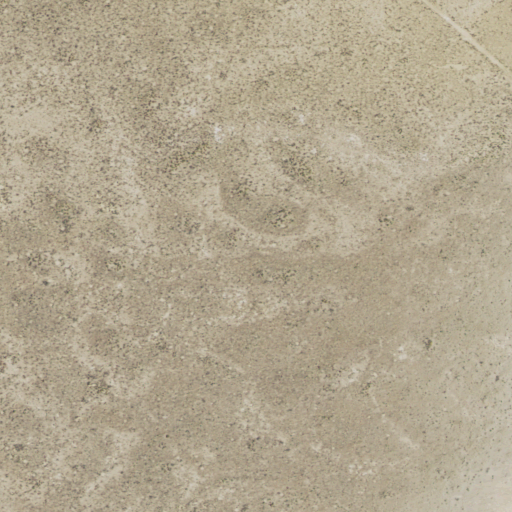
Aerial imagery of mountain in Wyoming named Massacre Hill containing shrub, grassland, and barren land